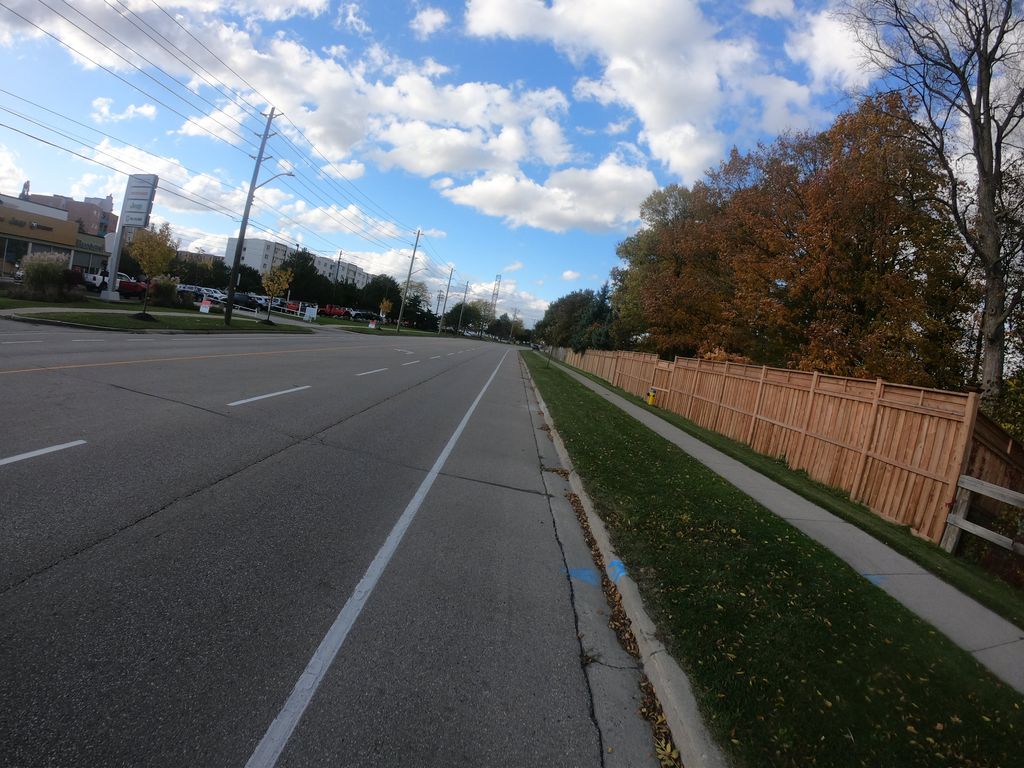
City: kitchener-waterloo